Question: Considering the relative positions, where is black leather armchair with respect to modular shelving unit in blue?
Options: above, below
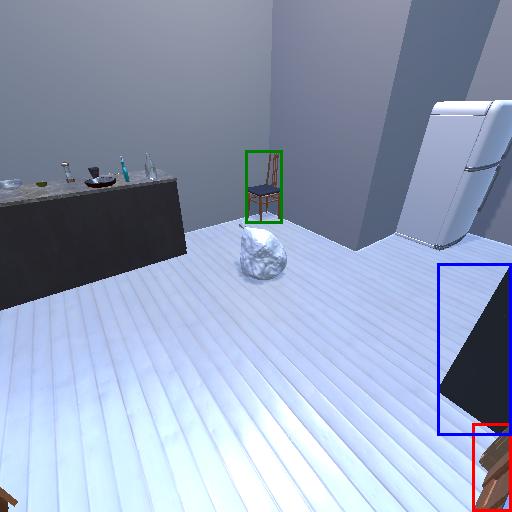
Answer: above